Field crop: tomato
Growth stage: 1
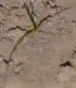
Species: cyperus